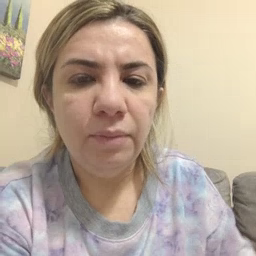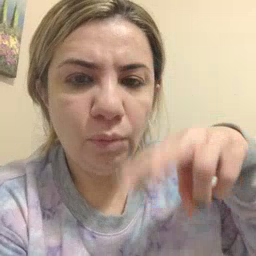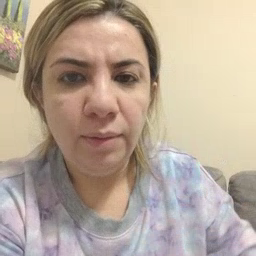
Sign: read